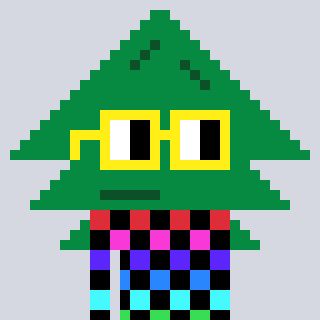
a pixel art character with square yellow glasses, a fir-shaped head and a teal-colored body on a cool background